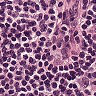
Metastatic tissue present: no